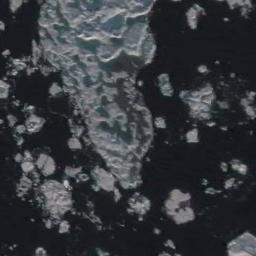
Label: sea_ice